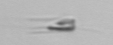
Label: Calciopappus